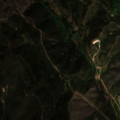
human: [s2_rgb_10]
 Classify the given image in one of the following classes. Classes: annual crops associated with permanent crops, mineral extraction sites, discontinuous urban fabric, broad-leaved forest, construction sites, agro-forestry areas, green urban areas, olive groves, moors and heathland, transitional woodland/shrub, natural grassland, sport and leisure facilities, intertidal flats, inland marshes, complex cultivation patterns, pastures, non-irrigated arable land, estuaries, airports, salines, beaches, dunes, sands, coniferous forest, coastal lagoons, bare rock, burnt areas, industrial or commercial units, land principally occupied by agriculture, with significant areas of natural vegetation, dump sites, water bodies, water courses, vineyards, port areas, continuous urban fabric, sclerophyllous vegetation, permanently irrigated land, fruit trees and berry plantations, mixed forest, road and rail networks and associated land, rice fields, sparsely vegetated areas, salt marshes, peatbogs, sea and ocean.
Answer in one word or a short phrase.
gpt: broad-leaved forest, sclerophyllous vegetation, transitional woodland/shrub